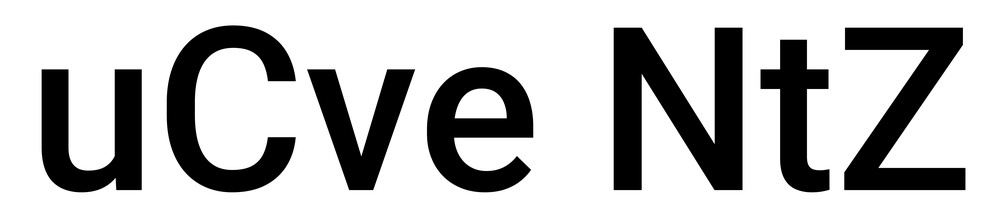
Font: Roboto_Medium